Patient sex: M
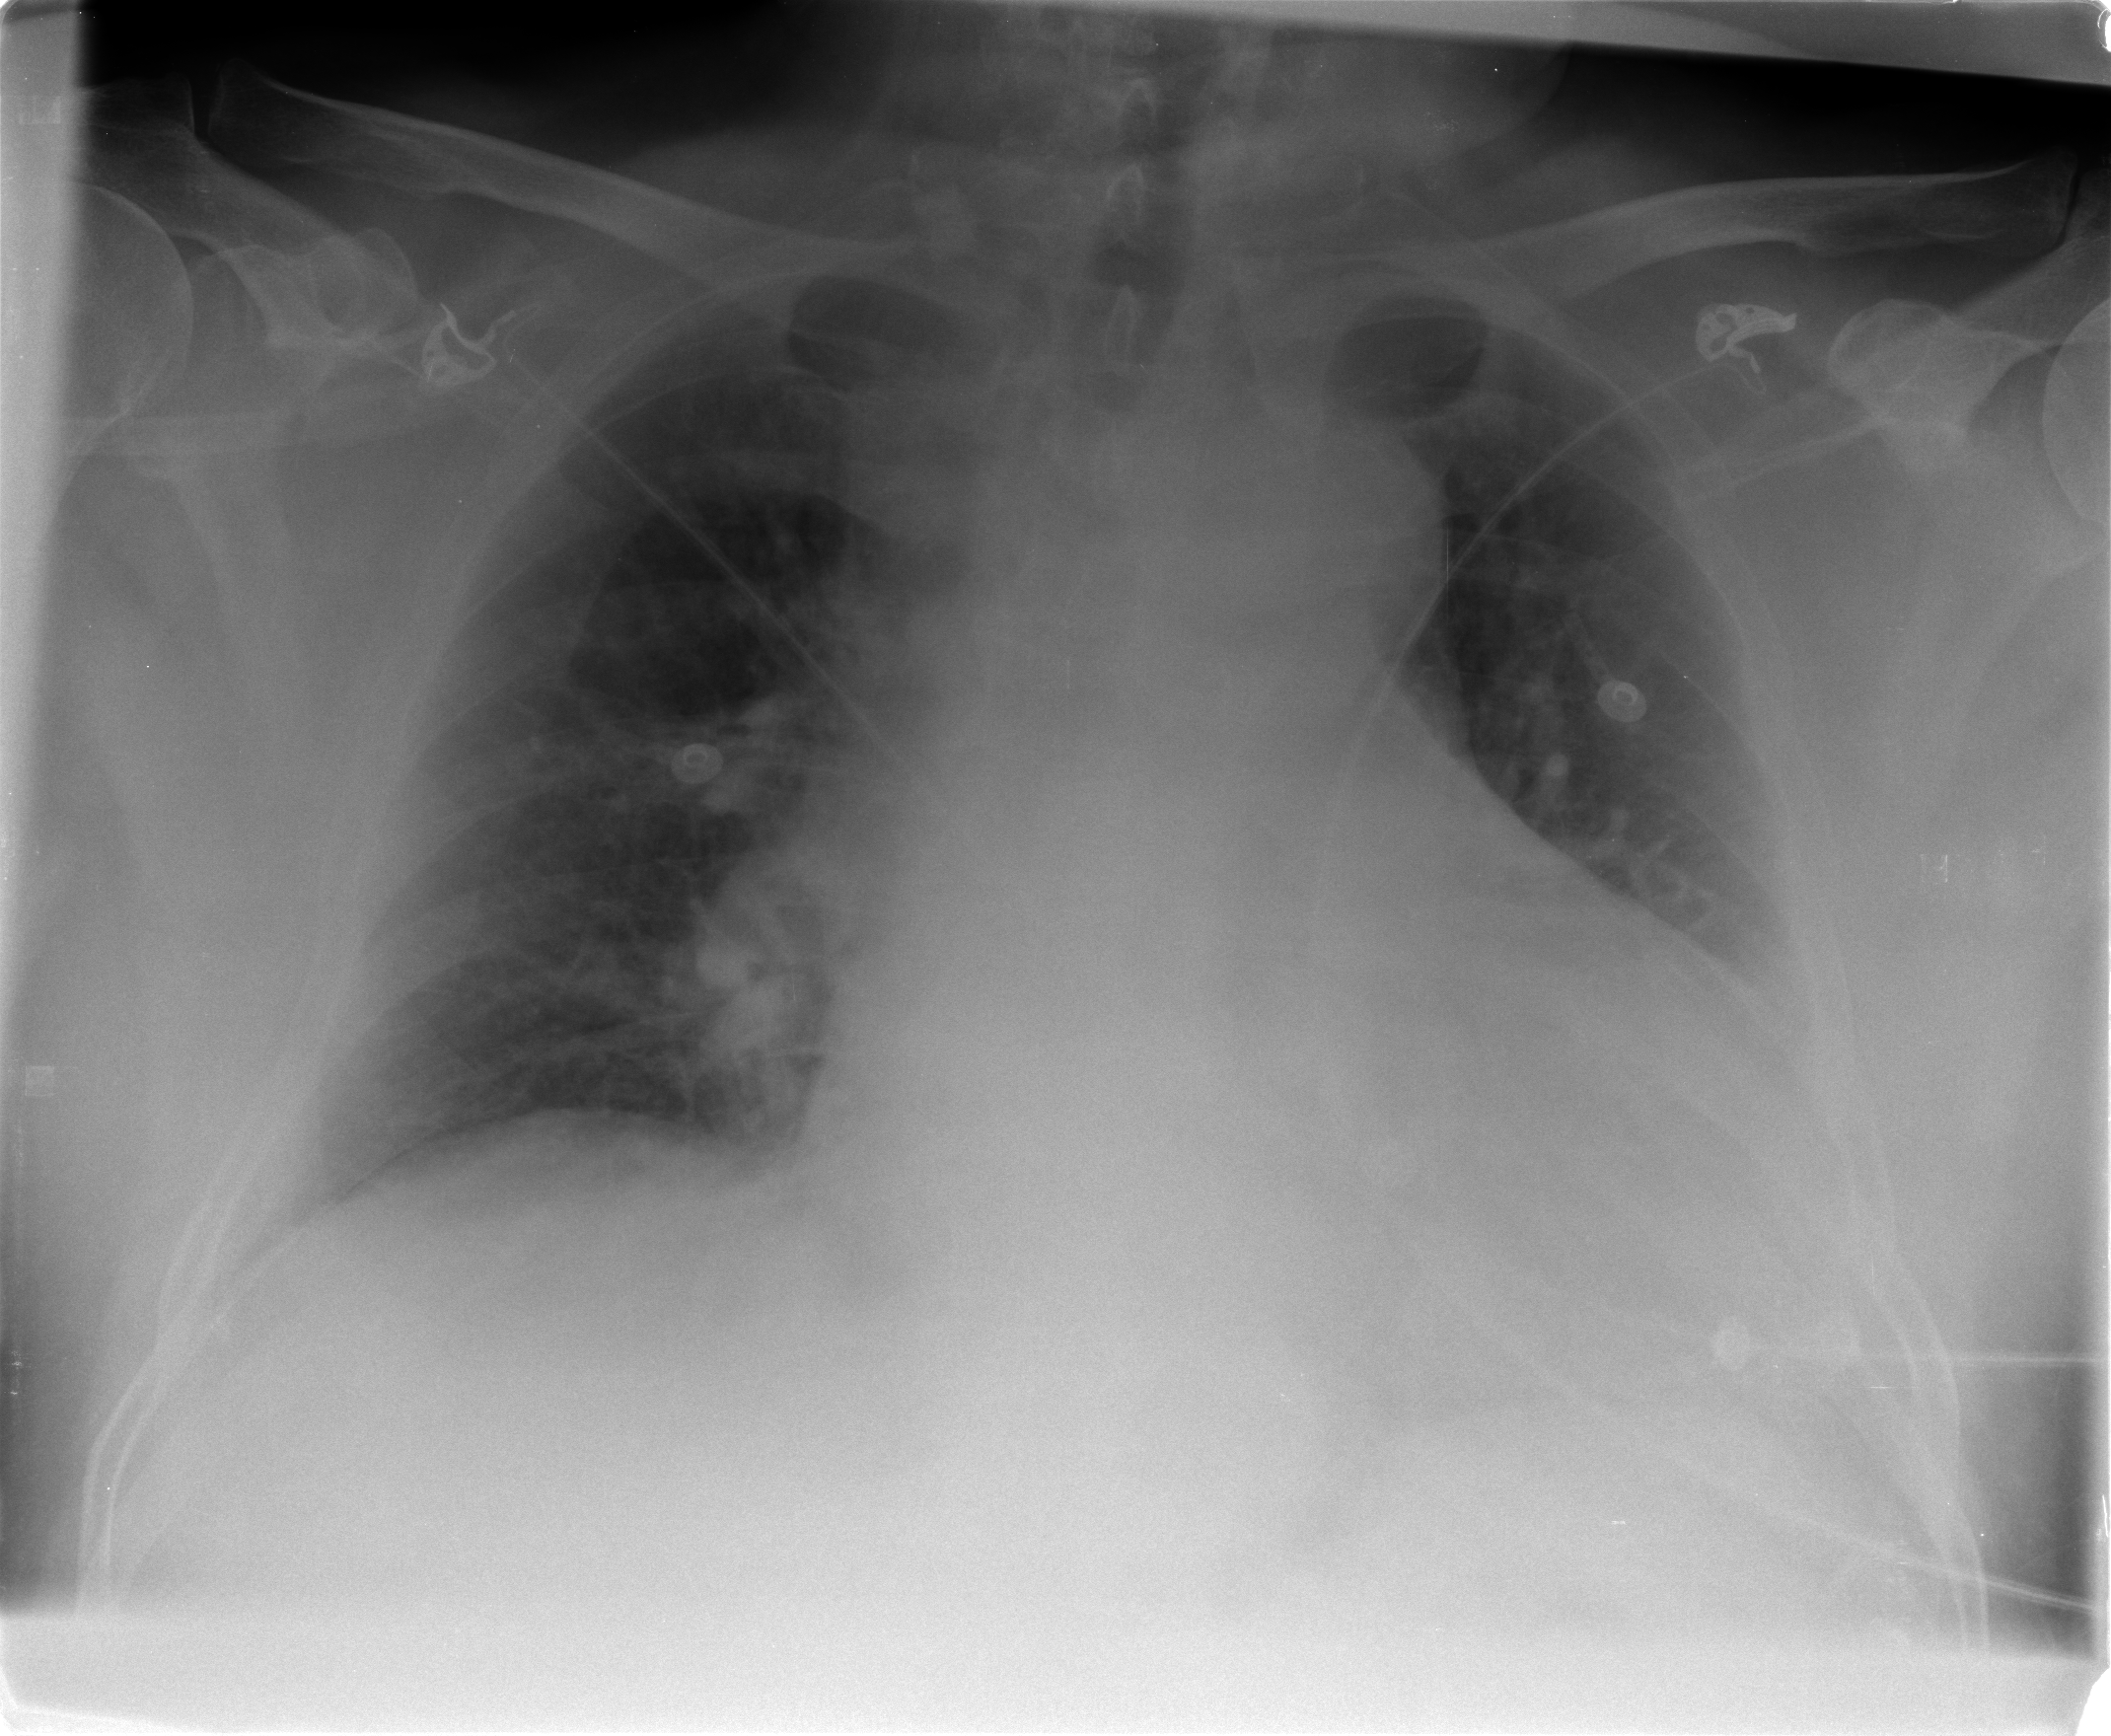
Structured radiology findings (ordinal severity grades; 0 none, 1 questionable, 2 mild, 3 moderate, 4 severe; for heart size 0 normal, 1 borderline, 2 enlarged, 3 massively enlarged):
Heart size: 2
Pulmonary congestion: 2
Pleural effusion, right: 1
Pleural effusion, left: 2
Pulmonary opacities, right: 0
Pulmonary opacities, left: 0
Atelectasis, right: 1
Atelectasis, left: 2